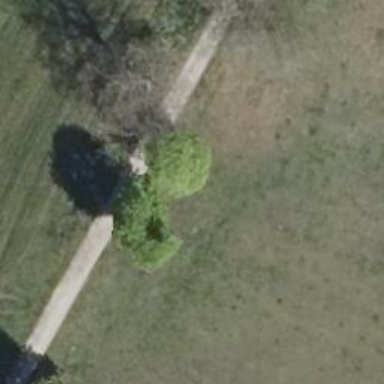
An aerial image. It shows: Deciduous broadleaved tree.